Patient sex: M
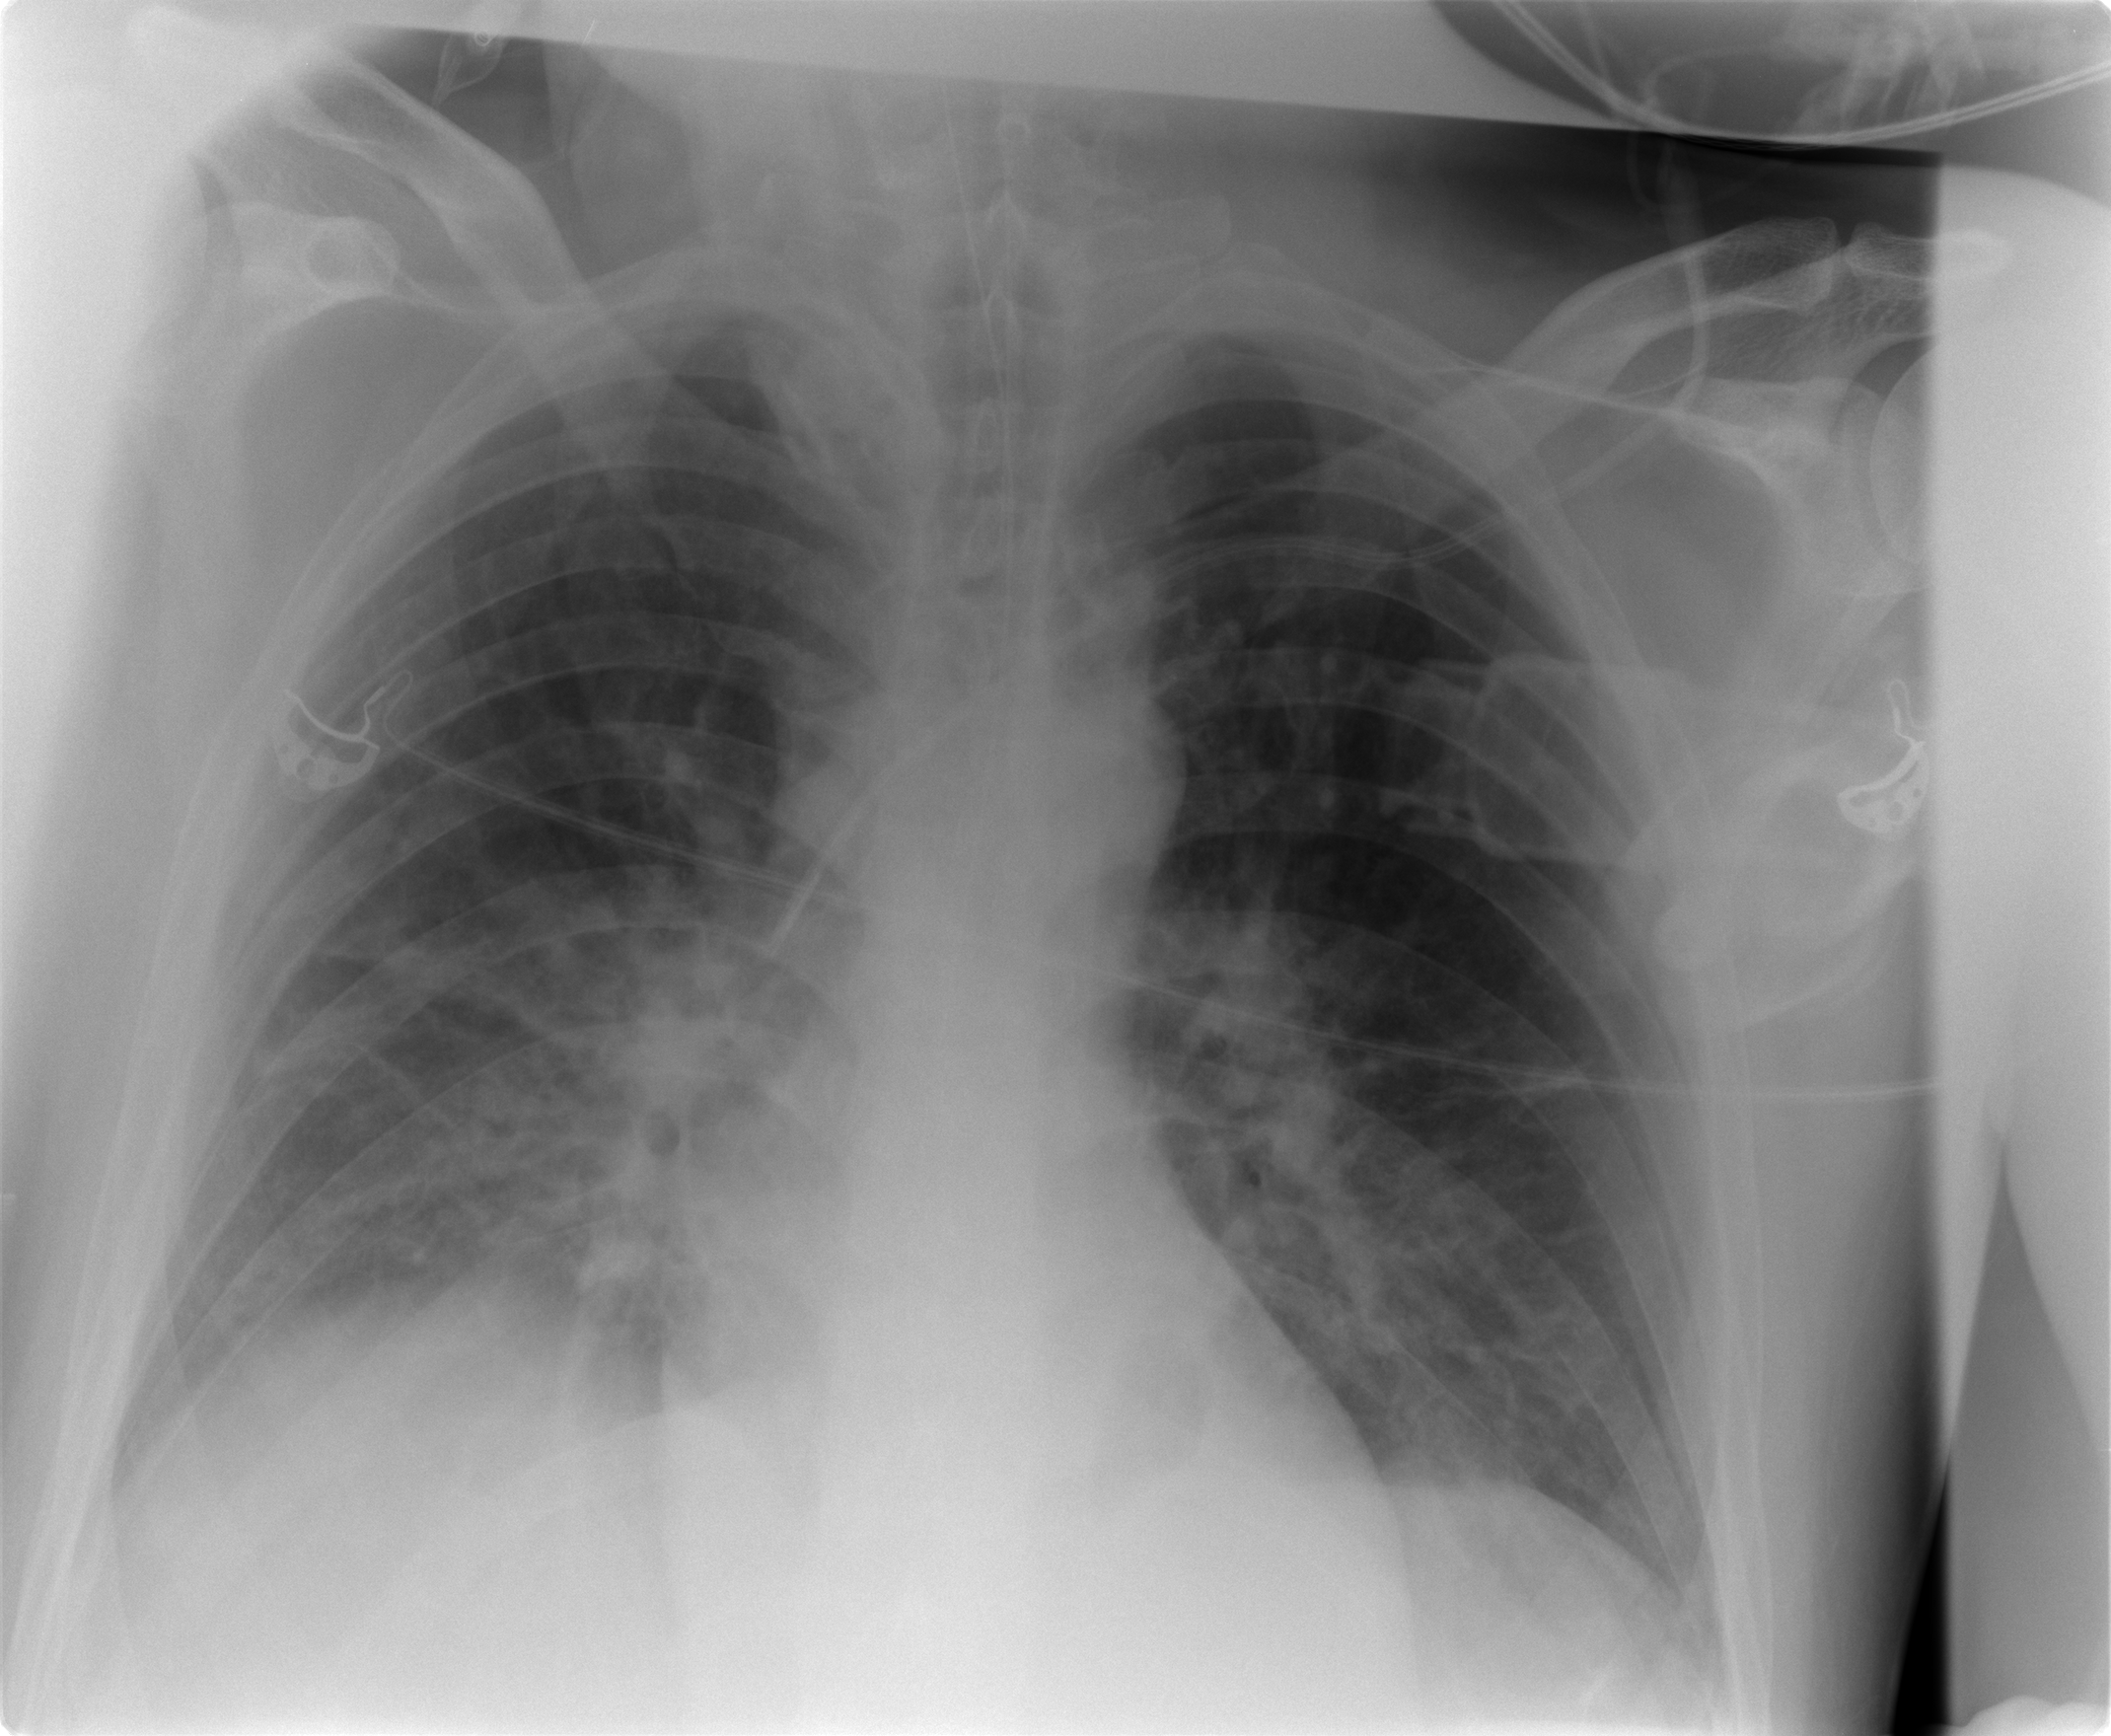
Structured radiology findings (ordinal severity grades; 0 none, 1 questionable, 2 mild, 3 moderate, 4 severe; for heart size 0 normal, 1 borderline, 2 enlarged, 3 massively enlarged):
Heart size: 0
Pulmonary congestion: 2
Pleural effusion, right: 1
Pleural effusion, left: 0
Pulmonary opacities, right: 3
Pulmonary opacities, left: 1
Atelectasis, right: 2
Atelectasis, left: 1